Interaction volume radius: 5 \u00c5
Interaction volume height: 10 \u00c5
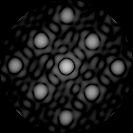
Disorder parameter: 0.0713